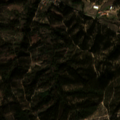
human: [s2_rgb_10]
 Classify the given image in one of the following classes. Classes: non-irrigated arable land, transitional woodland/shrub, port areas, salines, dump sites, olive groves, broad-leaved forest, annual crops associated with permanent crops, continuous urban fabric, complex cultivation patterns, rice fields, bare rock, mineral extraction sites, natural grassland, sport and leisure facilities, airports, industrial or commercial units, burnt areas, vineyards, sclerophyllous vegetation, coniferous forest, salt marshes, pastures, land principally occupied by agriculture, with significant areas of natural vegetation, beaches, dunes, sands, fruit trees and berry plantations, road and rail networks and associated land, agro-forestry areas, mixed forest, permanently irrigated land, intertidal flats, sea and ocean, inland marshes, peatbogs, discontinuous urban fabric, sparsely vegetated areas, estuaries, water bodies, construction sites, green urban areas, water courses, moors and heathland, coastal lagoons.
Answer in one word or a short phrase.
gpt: complex cultivation patterns, broad-leaved forest, mixed forest, transitional woodland/shrub